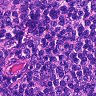
Metastatic tissue present: no